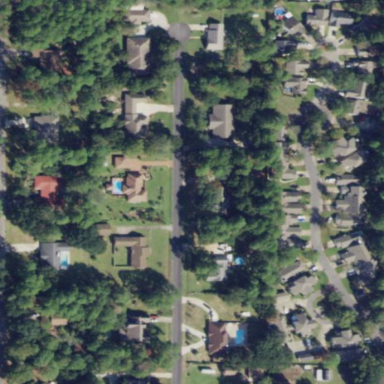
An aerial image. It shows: Single-family residential area.